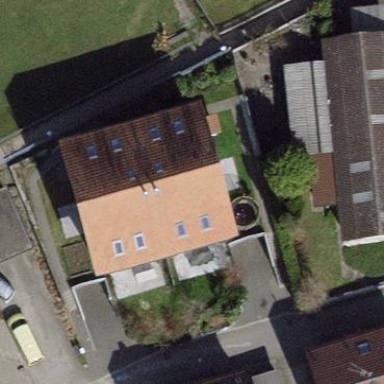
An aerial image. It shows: Terrace building with gabled roof.